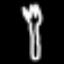
Label: fork